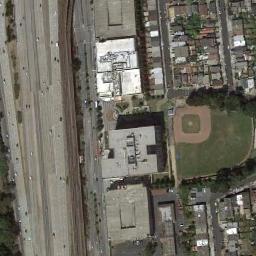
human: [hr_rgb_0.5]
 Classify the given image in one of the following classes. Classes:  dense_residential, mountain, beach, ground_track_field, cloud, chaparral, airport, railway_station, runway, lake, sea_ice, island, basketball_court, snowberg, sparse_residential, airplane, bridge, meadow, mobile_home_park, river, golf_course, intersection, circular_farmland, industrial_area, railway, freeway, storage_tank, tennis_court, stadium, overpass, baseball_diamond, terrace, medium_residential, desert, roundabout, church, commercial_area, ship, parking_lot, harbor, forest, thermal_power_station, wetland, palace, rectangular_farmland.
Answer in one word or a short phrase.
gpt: baseball_diamond